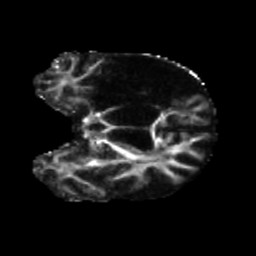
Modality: FA
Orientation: coronal
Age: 64
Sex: male
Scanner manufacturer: siemens
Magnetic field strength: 3 T
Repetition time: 5.25 s
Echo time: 0.08 s